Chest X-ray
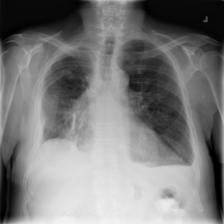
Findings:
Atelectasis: negative
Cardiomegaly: negative
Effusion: positive
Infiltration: positive
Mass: negative
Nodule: negative
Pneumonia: negative
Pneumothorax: negative
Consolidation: negative
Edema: negative
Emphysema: negative
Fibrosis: positive
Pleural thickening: negative
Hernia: negative